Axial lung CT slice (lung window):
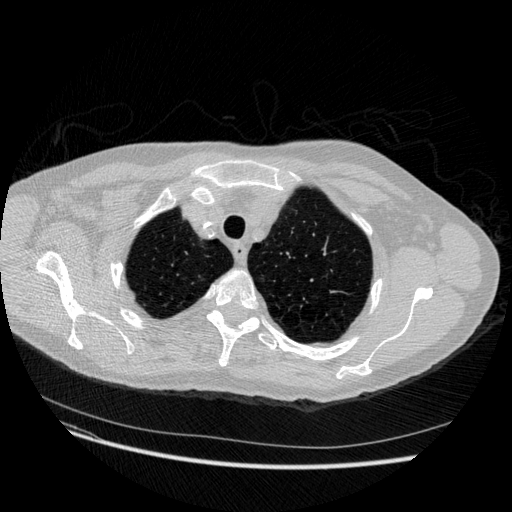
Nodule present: no